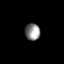
Tissue: prostate
Cell type: T cells
Senescence score: 0.6998
Nuclear area (px): 251
Mean DAPI intensity: 137.956